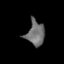
Tissue: prostate
Cell type: T cells
Senescence score: 0.2735
Nuclear area (px): 433
Mean DAPI intensity: 109.275